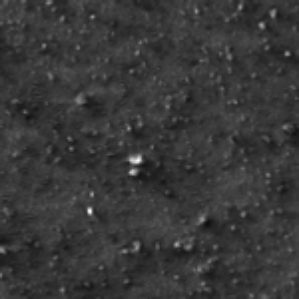
Label: frost